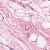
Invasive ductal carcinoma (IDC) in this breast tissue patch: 0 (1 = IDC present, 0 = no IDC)